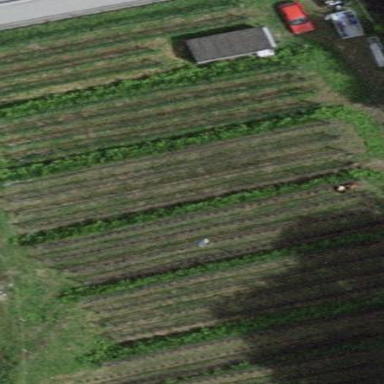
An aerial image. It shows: Vineyard where grapes are grown.